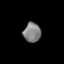
Tissue: lung
Cell type: Others
Senescence score: 0.2178
Nuclear area (px): 330
Mean DAPI intensity: 128.803